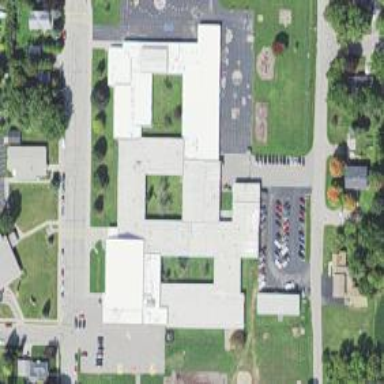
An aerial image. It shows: School.